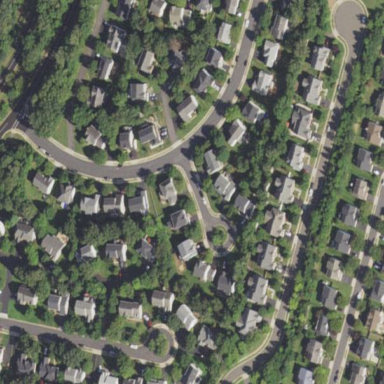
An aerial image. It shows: Residential neighbourhood.